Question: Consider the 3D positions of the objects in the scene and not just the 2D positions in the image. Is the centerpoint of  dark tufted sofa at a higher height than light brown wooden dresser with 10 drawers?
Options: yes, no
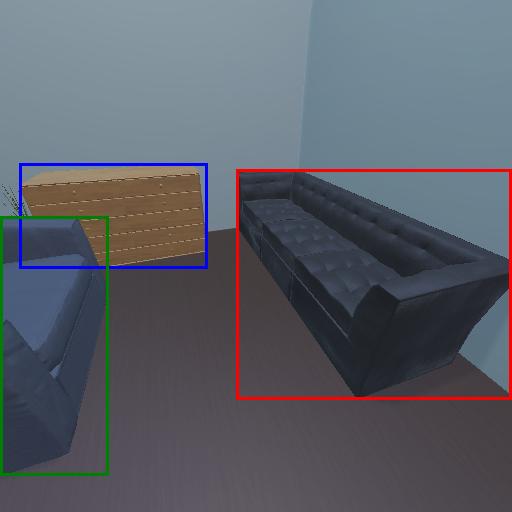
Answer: yes